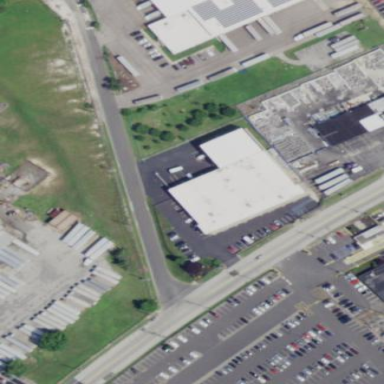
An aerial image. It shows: Industrial building.